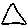
Label: triangle